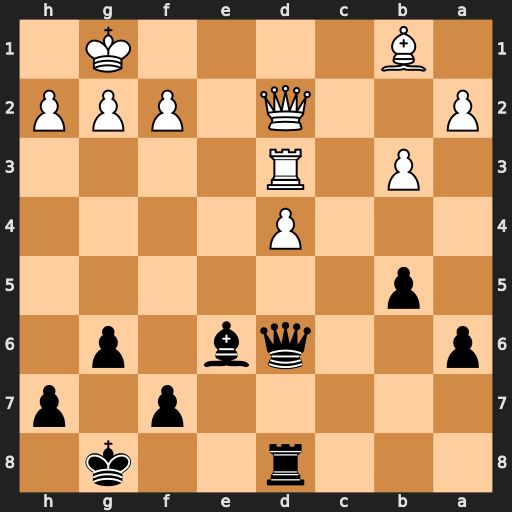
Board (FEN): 3r2k1/5p1p/p2qb1p1/1p6/3P4/1P1R4/P2Q1PPP/1B4K1
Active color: b
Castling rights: -
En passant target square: -
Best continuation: Bf5 Re3 Bxb1